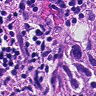
Metastatic tissue present: no